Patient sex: M
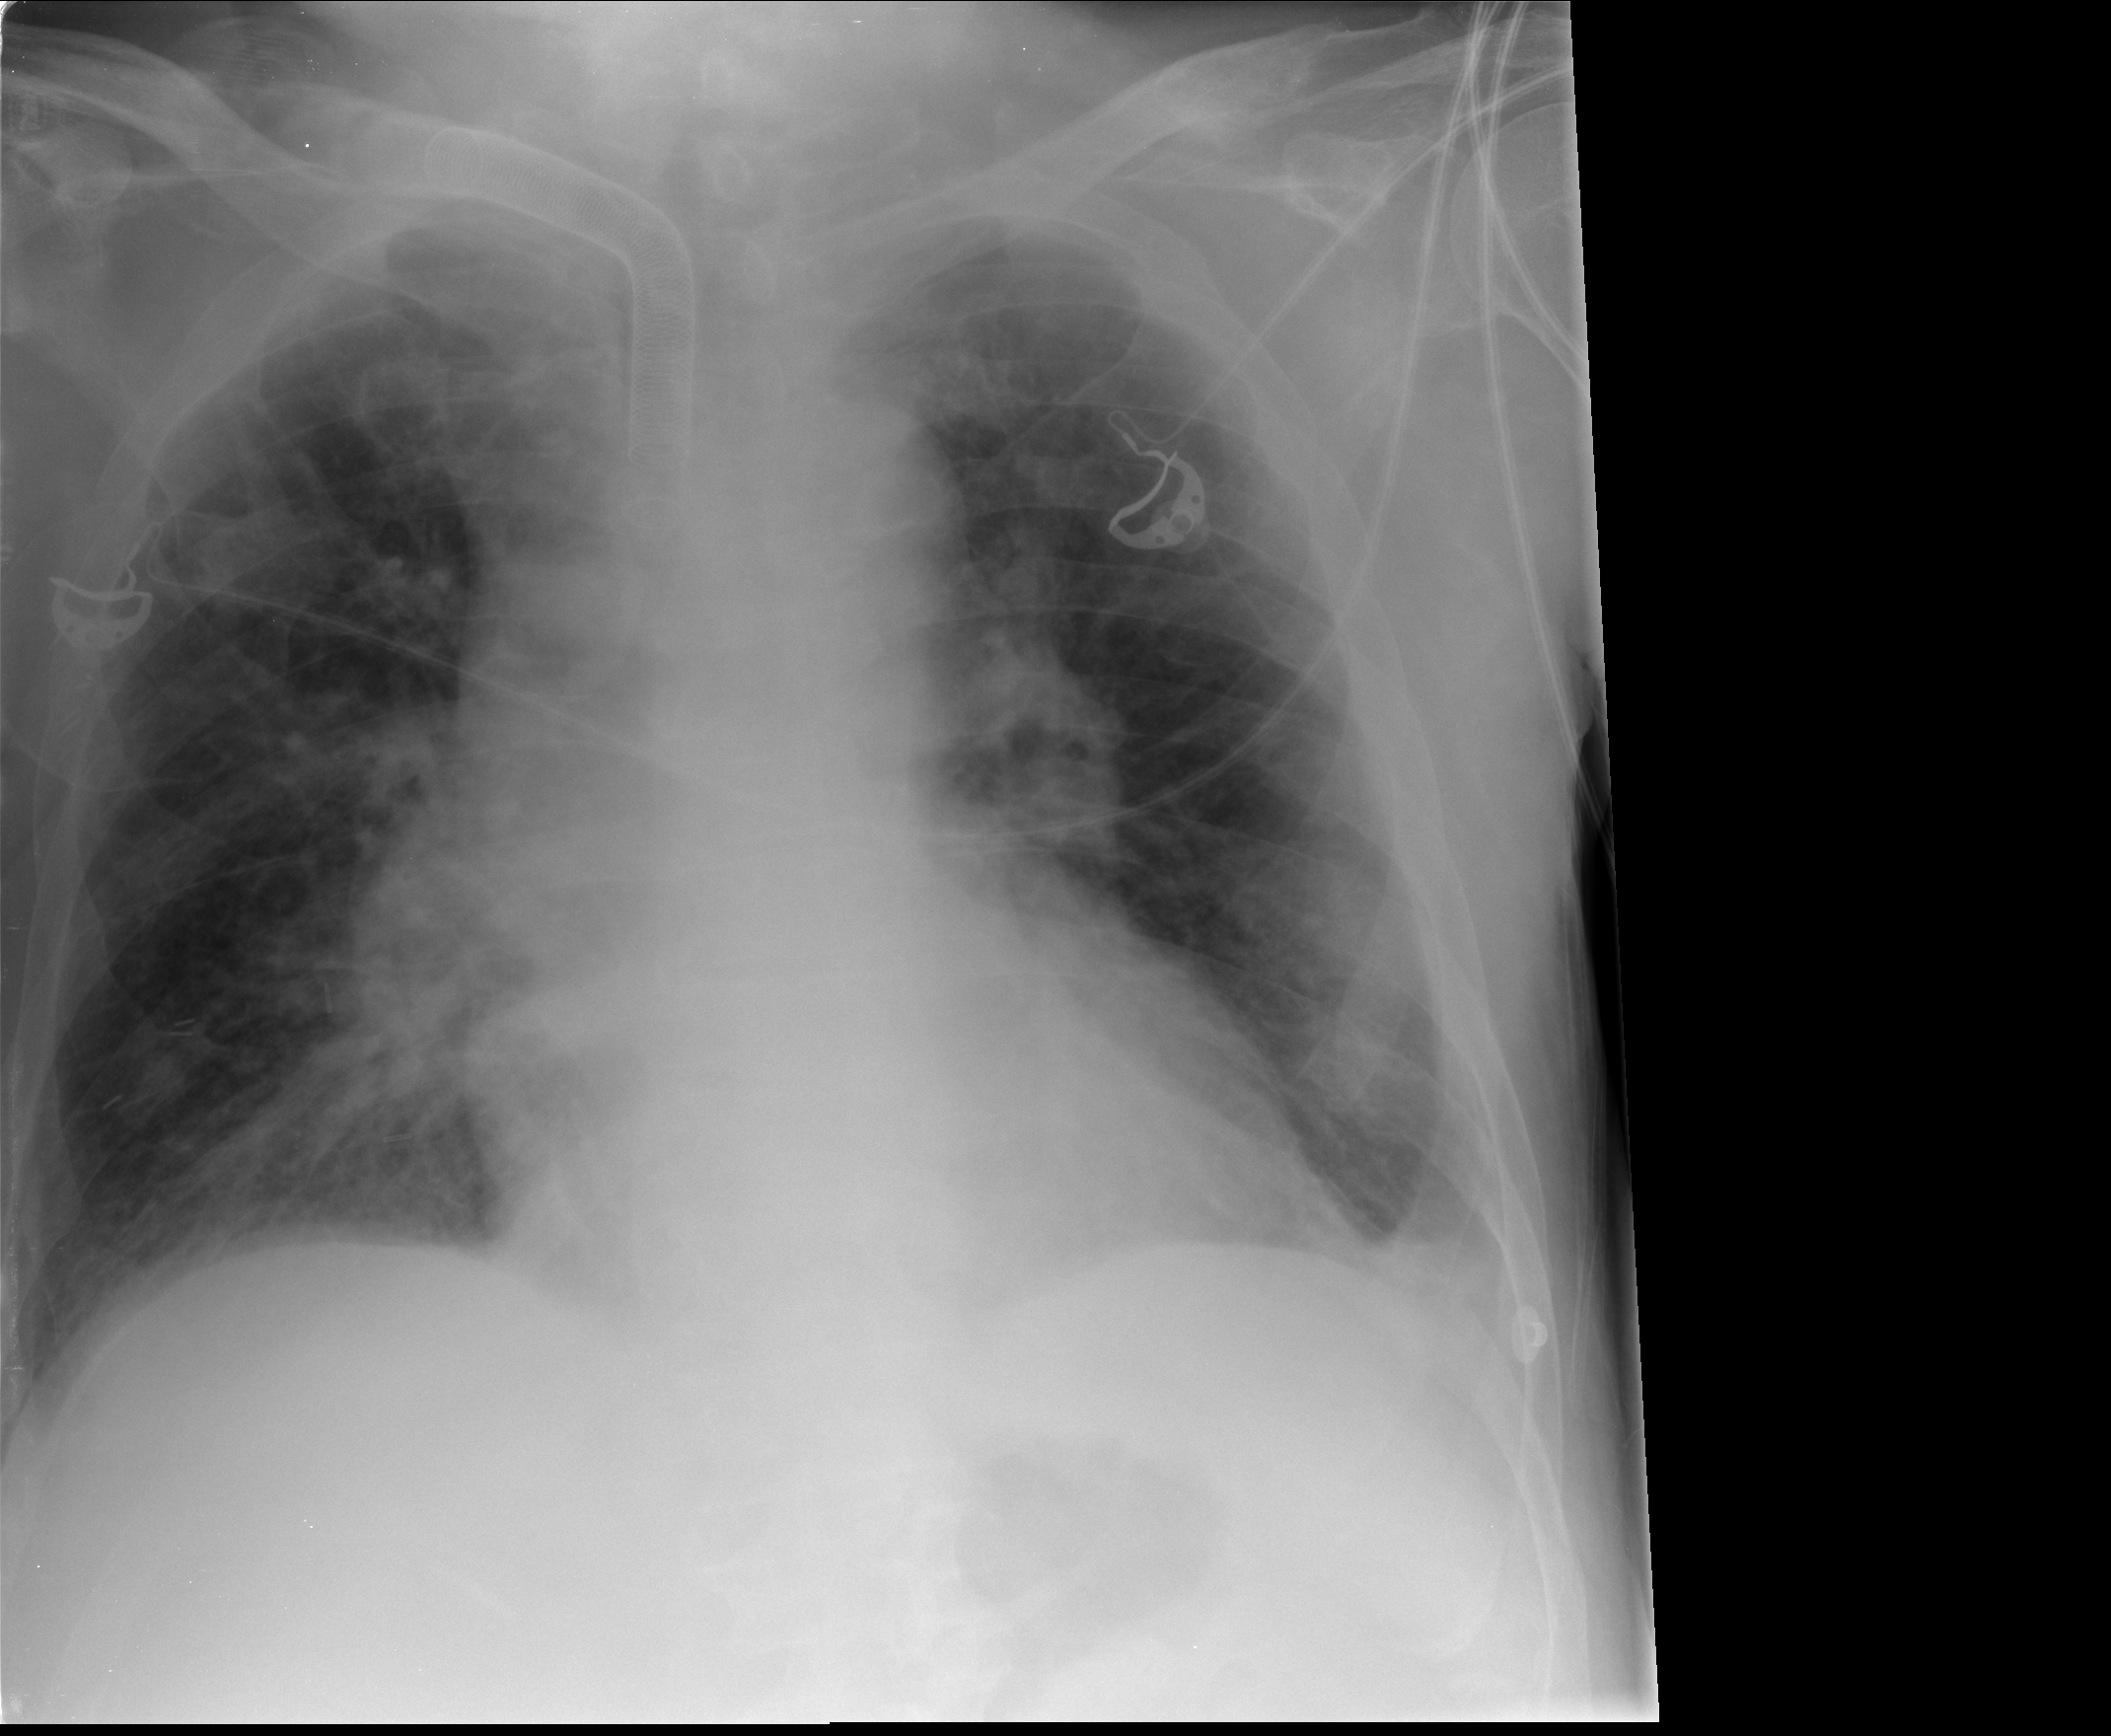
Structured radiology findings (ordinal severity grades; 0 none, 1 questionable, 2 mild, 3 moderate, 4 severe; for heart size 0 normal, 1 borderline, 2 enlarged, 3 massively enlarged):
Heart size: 0
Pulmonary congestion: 2
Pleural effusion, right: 0
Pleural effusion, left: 1
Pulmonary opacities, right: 2
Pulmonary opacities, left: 2
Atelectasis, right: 2
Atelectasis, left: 2